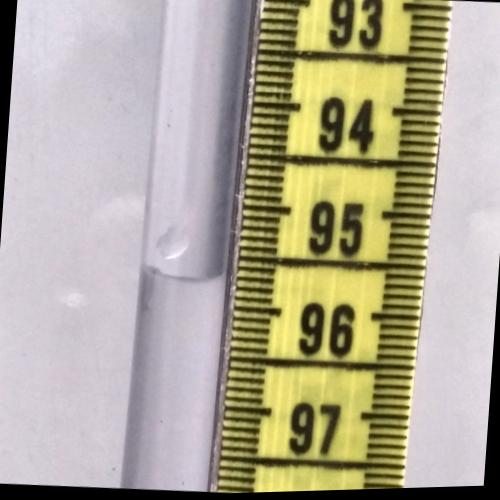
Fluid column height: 95.7 cm